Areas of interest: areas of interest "Park and greenspace"
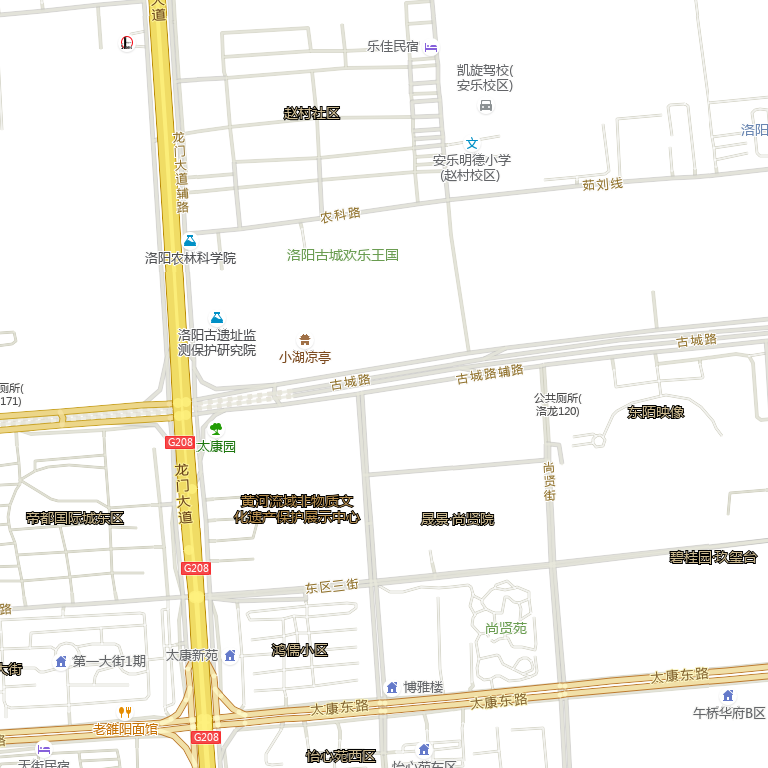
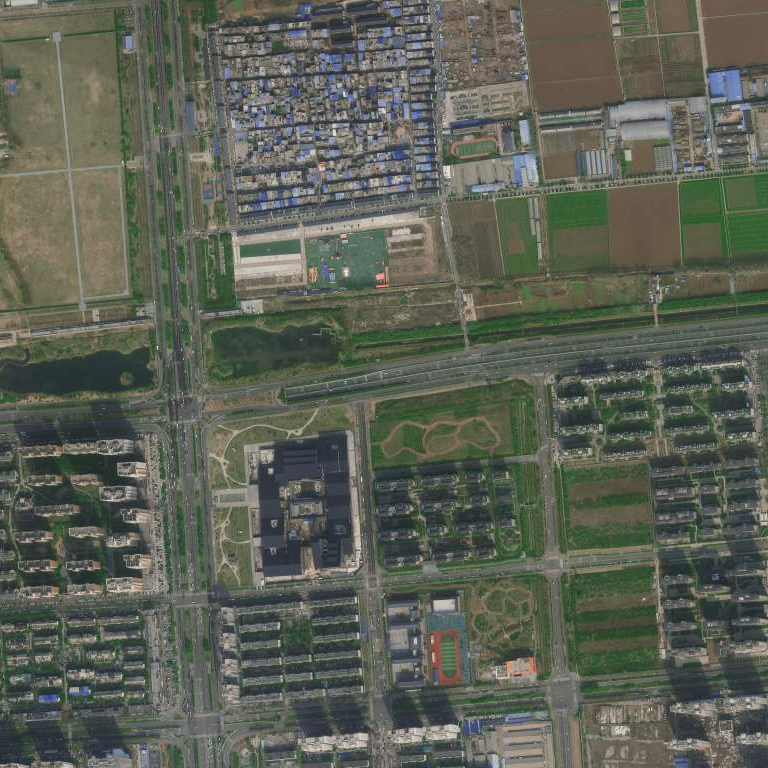